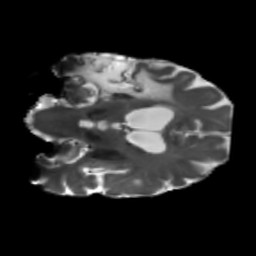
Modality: T2w
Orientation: coronal
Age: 71
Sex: male
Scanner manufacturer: siemens
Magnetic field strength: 3 T
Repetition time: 5.25 s
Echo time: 0.08 s